Question: How do I change the size of map type switch button in API v3?
Left image shows Google Map API v3 and right image shows normal Google Map, I want to change the size of this button in API to roughly the same as in normal maps.

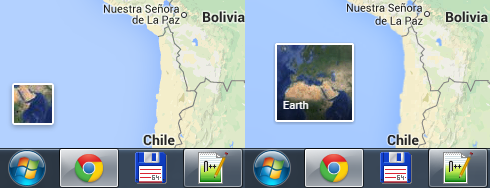
Answer: As it seems there is no API-option to modify the size of this control.
Currently this CSS would be a workaround:
'''
.gm-inset-container {
width: 84px !important;
height: 84px !important;
}
.gm-inset-map,
.gm-inset-map-impl {
width: 80px !important;
height: 80px !important
}
.gmnoprint[controlheight="42"][controlwidth="42"] {
bottom: 84px !important
}
'''
Demo: <URL>
Note: the overview-map inside the control will be offset when you use this approach.